Question: This code produces a boxplot using matplotlib. The plot is shown correctly in the IPython Notebook (see attached image). However, 'savefig' creates an empty image. I tried the file endings '.png' and '.pdf', but this happens with both. What is wrong with the code?
'''
fig = matplotlib.pyplot.gcf()
GCEMA = (0.26, 0.26, 0.30, 0.51, 0.55, 0.34)
CEM = (0.26, 0.23, 0.30, 0.49, 0.35, 0.24)
selSCAN = (0.19, 0.35, 0.28, 0.45, 0.41, 0.52)
selSCANAD = (0.26, 0.52, 0.37, 0.46, 0.46, 0.47)
N=6
pos = np.arange(N)
ax = plt.axes()
ax.bar(0.6*pos, GCEMA, width = 0.10, color='green', label='GCE-MA')
ax.bar(0.6*pos+0.1, CEM, 0.10, color='blue', label='CE-M')
ax.bar(0.6*pos+0.2, selSCAN, 0.10, color='red', label='selSCAN-ND')
ax.bar(0.6*pos+0.3, selSCANAD, 0.10, color='yellow', label='selSCAN-AD')
ylabel("quality [$\phi$]", fontsize=14)
fig.set_size_inches(5,4)
xticks(rotation=15)
xticks([0.2,0.8,1.4,2,2.6,3.2],['PGP','CAIDA','coPapersDBLP','soc-LiveJournal','uk-2002','eu-2005'])
legend(loc=4, fontsize=10)
show()
savefig("cond.png")
'''

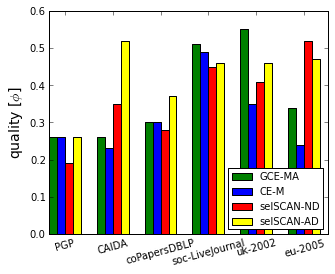
Answer: You probably need to use 'savefig' before 'show'.